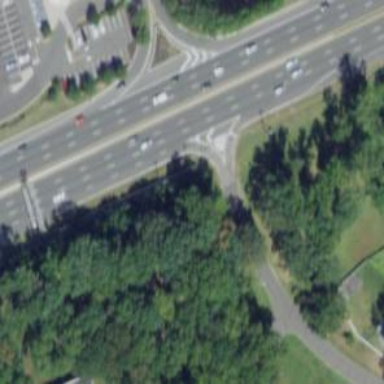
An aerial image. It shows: Trunk link highway.